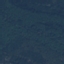
Land use / land cover class: Forest